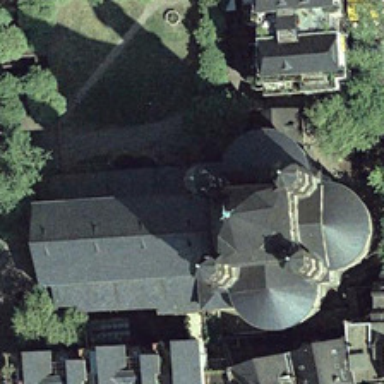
Some green trees are near a church .